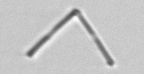
Label: Nanoneis